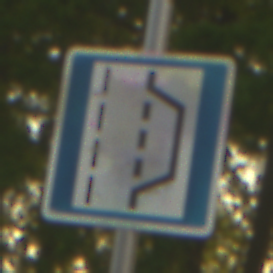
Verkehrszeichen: NothalteUndPannenbucht
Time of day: SunriseSunset
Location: Outdoor (RoadRail)
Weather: Clear
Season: NotSpecified
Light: Natural